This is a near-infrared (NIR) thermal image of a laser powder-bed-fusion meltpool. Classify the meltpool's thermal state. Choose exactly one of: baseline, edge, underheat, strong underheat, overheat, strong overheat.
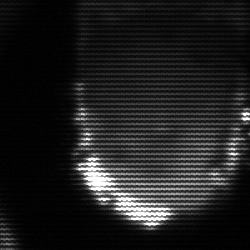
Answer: baseline